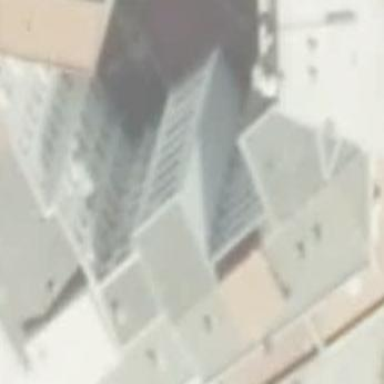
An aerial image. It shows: Part of building.